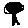
Label: tree